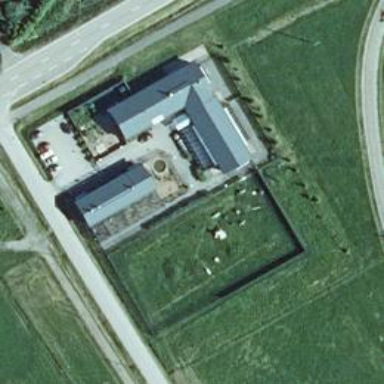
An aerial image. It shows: Animal shelter under civic services.